Field crop: maize
Growth stage: 2
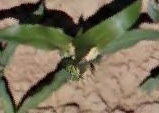
Species: maize